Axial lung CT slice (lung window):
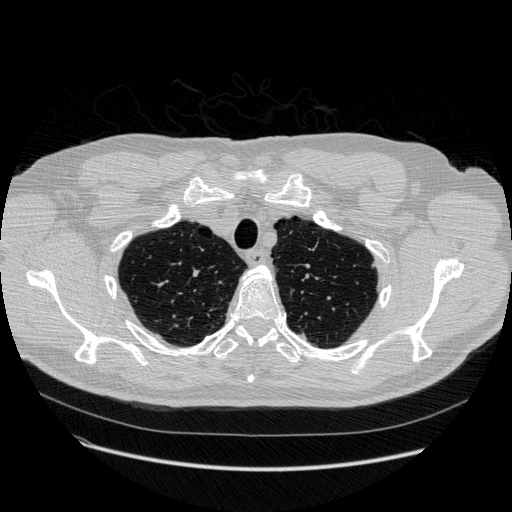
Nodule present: no